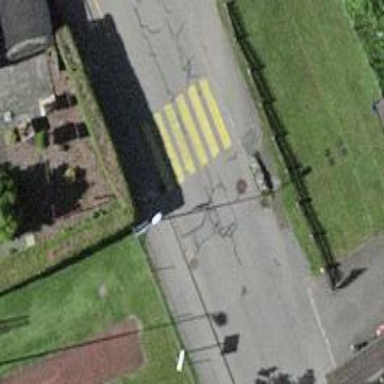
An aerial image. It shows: Zebra crossing on the road.